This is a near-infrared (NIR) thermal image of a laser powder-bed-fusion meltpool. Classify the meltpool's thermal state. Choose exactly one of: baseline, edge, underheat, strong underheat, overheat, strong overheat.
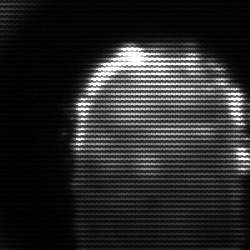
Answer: baseline